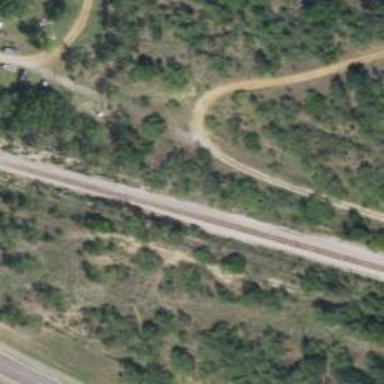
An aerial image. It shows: Railway track.